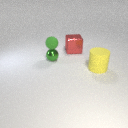
large red metal cube to the right of small green metal sphere